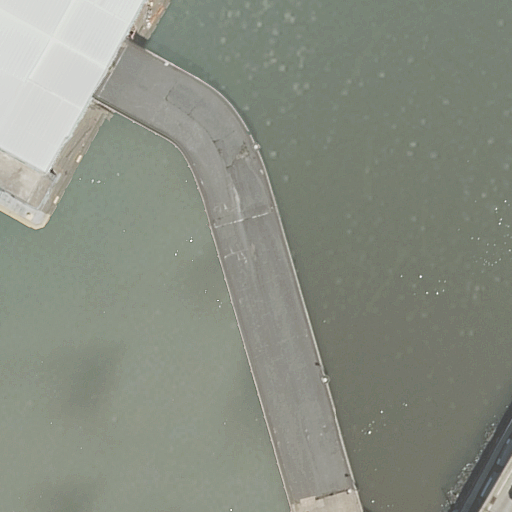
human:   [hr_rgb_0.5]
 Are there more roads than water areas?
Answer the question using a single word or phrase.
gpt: yes

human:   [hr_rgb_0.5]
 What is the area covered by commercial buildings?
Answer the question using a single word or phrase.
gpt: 0m2

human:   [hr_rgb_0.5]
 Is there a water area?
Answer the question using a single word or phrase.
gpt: yes

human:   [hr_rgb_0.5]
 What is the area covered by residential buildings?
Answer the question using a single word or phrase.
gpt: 735m2

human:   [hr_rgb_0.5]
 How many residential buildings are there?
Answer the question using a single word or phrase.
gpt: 1

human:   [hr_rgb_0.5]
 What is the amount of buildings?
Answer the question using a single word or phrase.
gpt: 1

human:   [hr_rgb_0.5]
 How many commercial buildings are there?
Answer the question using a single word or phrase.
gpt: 0

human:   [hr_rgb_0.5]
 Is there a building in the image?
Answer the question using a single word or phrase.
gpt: yes

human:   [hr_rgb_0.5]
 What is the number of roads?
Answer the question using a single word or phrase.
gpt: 2

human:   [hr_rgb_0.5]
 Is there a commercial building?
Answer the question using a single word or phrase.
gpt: no

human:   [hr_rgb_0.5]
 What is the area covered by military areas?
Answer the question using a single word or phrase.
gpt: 0m2

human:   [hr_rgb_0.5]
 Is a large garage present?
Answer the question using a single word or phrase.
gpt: no

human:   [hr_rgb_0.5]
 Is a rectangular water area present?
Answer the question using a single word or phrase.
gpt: yes

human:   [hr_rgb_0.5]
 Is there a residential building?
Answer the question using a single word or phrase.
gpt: yes

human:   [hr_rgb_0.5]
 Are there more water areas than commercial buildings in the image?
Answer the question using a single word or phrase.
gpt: yes

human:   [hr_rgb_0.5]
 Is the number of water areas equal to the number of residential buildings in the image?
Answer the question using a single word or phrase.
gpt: yes

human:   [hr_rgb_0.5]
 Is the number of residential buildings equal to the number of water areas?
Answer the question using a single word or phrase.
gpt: yes

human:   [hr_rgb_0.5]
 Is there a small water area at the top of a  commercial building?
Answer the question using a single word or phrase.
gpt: no

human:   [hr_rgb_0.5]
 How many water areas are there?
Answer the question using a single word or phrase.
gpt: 1

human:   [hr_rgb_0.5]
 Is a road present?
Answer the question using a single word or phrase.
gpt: yes

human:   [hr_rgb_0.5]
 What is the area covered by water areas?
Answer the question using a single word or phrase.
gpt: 10333m2

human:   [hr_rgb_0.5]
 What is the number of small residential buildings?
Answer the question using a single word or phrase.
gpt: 0

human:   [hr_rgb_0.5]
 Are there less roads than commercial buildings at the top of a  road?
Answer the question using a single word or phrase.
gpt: no

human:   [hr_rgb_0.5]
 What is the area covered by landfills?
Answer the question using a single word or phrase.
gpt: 0m2

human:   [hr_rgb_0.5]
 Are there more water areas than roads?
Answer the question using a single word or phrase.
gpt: no

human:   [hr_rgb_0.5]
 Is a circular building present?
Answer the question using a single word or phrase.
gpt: no

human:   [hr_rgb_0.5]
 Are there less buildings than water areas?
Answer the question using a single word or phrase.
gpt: no

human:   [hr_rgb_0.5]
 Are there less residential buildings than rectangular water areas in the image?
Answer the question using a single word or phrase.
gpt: no

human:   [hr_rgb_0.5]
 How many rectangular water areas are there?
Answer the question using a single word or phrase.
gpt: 1

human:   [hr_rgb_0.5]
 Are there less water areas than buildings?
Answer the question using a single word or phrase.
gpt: no

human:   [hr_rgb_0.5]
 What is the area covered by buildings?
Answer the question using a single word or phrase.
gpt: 735m2

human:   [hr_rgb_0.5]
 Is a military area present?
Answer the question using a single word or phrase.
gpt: no

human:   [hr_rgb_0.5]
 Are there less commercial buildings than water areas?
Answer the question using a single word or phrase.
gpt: yes

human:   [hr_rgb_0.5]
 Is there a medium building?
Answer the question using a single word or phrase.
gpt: no

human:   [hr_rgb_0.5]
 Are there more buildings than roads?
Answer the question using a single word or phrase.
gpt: no

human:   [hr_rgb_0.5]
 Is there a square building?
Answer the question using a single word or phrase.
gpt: no

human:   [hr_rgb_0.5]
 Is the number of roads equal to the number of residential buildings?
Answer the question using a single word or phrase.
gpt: no

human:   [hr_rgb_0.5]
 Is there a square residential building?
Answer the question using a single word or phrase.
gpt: no

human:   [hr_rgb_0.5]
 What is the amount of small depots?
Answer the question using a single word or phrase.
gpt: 0

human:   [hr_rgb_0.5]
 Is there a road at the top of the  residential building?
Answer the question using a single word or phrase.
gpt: no

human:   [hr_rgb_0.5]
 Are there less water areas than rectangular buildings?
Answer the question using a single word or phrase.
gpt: no

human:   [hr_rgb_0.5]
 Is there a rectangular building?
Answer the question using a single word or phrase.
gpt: yes

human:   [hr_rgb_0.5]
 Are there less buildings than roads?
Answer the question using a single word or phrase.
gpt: yes

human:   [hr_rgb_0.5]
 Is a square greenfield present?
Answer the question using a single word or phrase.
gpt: no

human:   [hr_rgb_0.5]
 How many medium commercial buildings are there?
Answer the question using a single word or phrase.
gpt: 0

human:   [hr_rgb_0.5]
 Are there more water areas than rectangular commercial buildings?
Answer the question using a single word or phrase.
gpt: yes

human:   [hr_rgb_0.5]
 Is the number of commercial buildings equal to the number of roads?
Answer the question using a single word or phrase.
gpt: no

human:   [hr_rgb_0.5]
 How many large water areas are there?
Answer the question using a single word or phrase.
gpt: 1

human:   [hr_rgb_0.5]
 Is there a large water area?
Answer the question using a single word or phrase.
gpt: yes

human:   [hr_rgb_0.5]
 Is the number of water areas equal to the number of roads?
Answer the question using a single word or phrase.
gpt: no

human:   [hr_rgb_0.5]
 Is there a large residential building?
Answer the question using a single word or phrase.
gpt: yes

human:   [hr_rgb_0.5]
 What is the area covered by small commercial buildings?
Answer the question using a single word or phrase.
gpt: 0m2

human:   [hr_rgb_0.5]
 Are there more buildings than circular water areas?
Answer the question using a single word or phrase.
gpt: yes

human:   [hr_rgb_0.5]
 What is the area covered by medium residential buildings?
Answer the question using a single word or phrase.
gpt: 0m2

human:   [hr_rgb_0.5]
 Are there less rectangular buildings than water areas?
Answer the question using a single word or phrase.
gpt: no

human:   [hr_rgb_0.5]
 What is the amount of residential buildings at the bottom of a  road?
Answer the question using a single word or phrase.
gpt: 0

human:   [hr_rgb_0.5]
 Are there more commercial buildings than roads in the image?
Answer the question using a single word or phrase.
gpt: no

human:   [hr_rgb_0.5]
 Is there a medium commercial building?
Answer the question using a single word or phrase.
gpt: no

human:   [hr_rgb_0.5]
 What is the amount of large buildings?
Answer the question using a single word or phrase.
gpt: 1

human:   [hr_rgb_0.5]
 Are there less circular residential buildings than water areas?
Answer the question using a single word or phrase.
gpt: yes

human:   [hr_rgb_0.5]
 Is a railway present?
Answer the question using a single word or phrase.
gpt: no

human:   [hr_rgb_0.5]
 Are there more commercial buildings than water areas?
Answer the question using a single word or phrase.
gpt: no

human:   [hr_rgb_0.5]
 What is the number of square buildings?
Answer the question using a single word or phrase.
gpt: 0

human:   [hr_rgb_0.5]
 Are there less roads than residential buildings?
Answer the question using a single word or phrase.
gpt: no